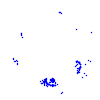
Particle: proton